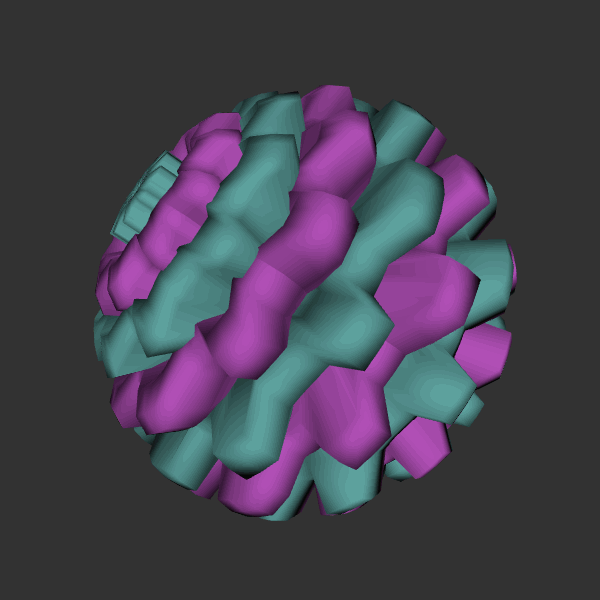
Background: dark